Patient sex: F
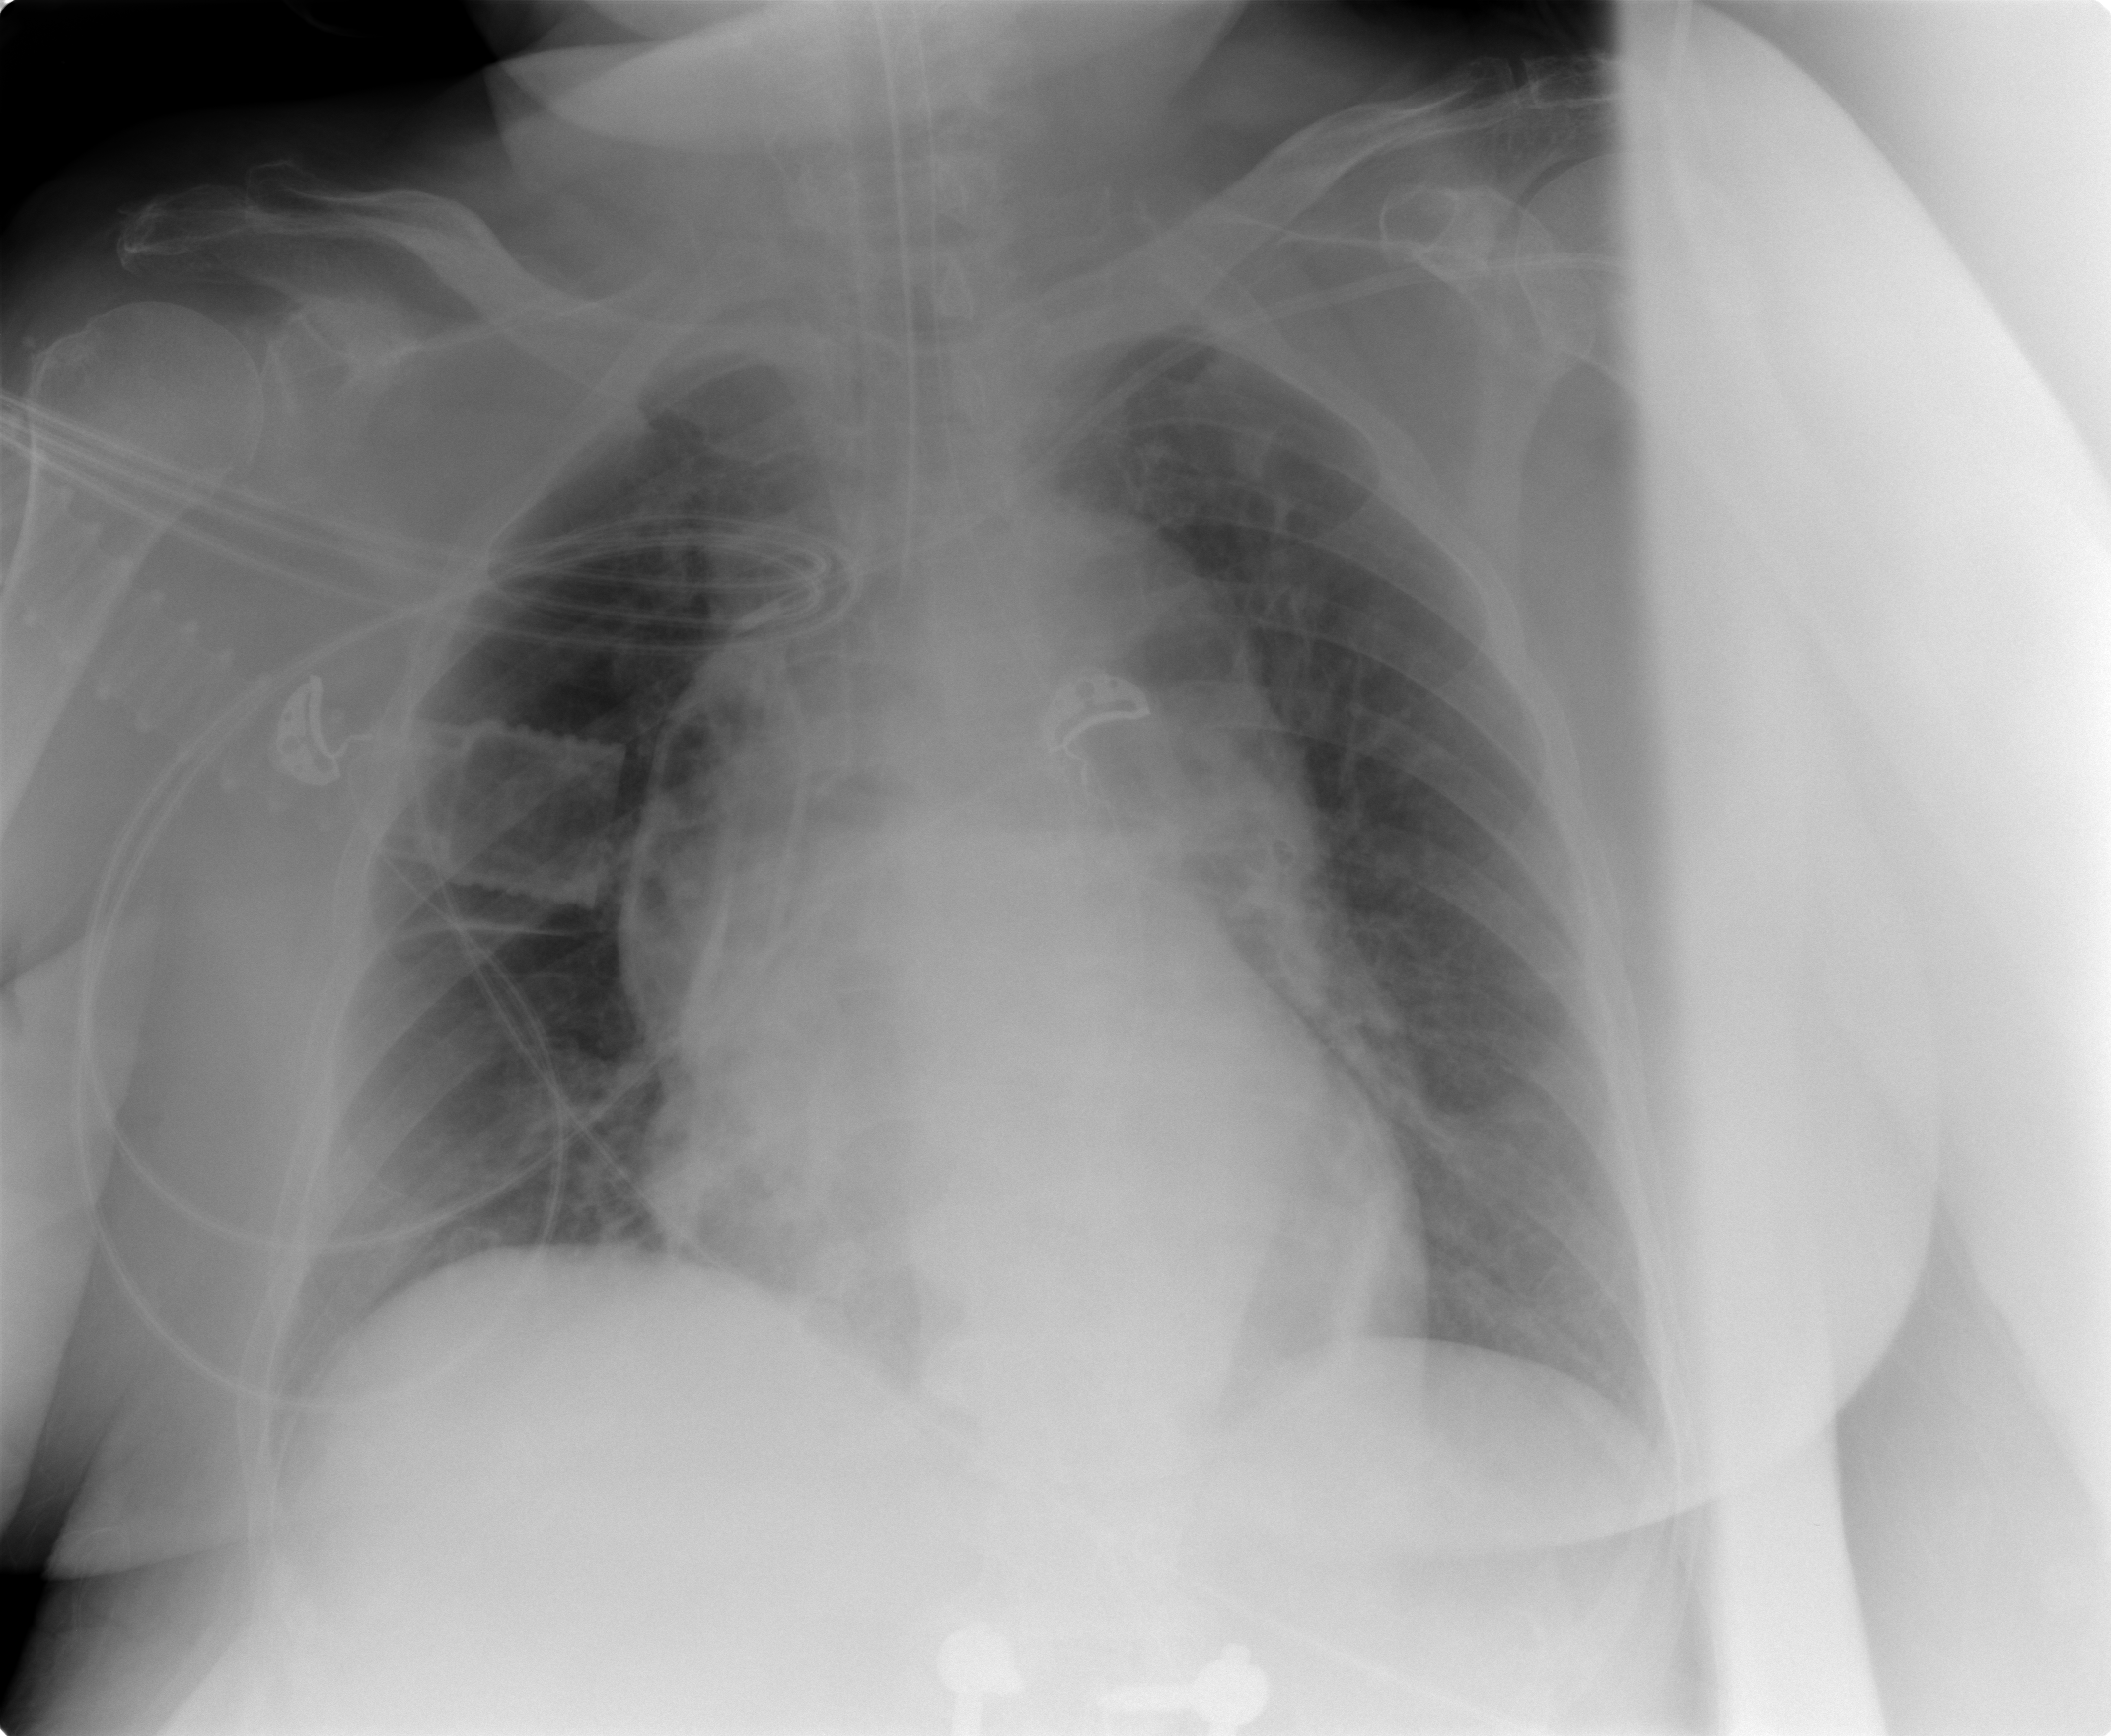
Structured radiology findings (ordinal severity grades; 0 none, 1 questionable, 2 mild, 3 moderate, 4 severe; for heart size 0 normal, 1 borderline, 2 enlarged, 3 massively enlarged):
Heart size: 1
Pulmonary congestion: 1
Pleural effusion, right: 0
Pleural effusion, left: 0
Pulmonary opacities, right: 0
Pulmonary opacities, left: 0
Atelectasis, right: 0
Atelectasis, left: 2